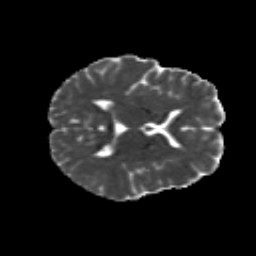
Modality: MD
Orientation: axial
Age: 25
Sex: female
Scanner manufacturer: siemens
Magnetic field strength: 3 T
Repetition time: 8.8 s
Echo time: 0.085 s